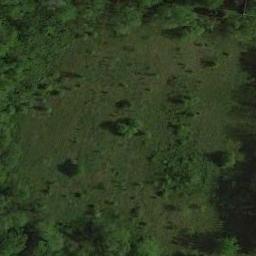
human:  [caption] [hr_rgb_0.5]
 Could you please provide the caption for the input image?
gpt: Lots of trees are on the meadow .

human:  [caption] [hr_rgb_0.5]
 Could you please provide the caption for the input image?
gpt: There are some trees on the meadow .

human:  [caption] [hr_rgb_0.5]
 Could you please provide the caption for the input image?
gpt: This meadow has dense grasses and some trees .

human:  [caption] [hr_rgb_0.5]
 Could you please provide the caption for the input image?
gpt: There are two yellow lines on the grass .

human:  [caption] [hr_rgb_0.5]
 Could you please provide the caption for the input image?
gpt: There are many green trees on the meadow .